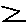
Label: zigzag